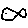
Label: fish